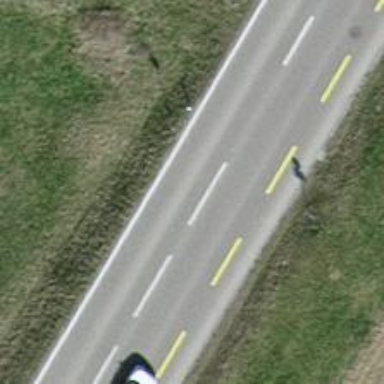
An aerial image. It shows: Secondary road with asphalt surface. There is dedicated cycle lane on the left side.